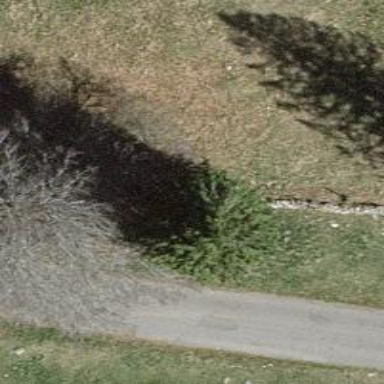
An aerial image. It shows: Beautiful tree in nature.